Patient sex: M
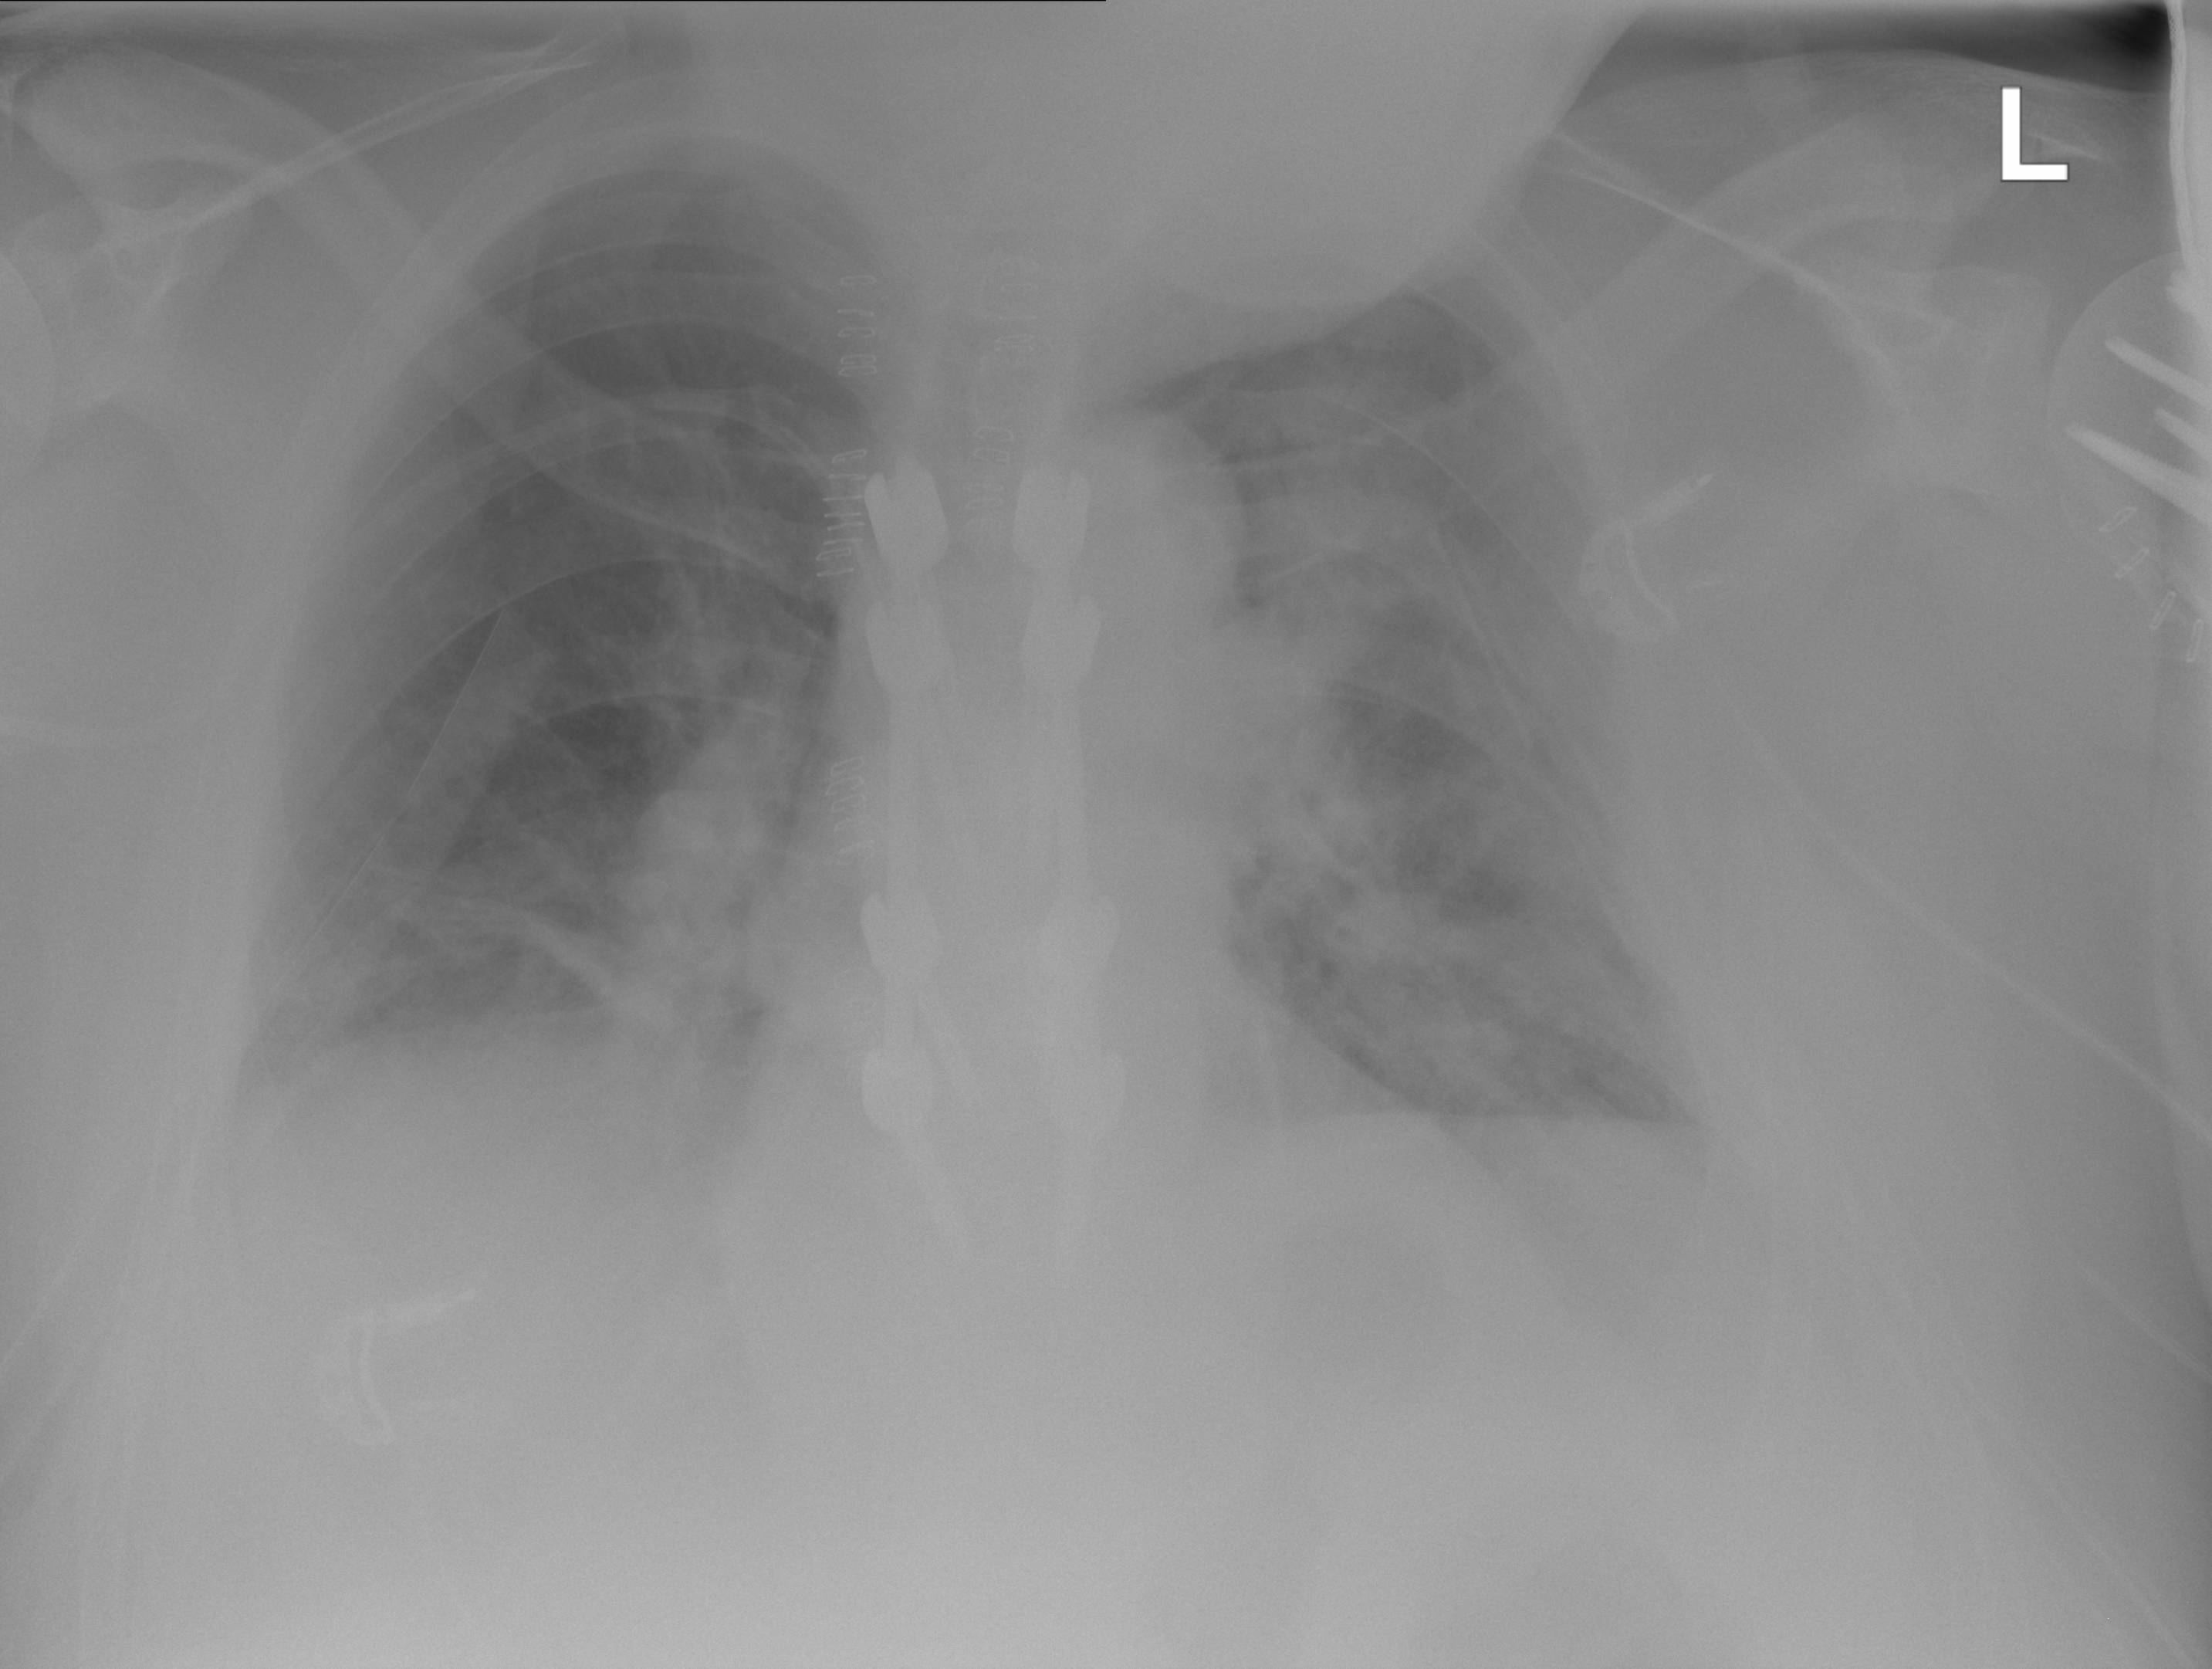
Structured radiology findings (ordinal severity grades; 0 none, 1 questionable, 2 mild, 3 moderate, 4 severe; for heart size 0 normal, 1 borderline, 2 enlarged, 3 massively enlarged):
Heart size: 0
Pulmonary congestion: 2
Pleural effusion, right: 2
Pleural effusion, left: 2
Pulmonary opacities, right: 2
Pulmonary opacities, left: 3
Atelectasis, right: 2
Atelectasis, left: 3